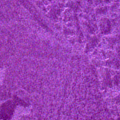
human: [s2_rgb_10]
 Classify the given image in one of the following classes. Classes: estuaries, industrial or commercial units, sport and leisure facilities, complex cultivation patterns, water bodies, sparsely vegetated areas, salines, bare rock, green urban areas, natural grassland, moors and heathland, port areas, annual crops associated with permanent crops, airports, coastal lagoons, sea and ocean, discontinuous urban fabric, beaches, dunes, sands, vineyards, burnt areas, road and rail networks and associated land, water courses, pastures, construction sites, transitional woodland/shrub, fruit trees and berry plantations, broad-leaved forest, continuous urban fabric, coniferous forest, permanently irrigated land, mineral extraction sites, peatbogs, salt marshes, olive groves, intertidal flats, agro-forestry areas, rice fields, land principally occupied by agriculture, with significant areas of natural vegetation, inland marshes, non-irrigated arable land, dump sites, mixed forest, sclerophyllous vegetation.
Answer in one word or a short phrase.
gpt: sea and ocean